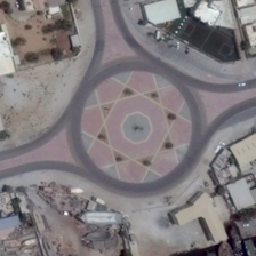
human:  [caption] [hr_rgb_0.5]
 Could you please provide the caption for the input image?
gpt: Many different colors of roofs have squares next to them.

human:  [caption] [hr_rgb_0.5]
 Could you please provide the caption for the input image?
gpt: many a different roof color with square next to it.

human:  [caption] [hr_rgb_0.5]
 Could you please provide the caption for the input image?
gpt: There are lots of squares of different colors.

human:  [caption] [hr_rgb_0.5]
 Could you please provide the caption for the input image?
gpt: The roof has different colors on the roof.

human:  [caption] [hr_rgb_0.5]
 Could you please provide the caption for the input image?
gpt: Lots of different colors from the roof squared next to it.